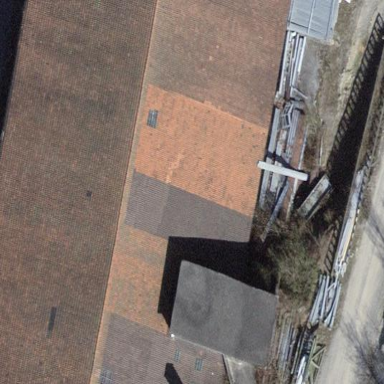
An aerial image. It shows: Industrial building.